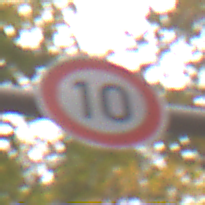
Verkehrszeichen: Geschwindigkeit10
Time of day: Midday
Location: Outdoor (Nature)
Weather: Overcast
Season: NotSpecified
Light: Natural